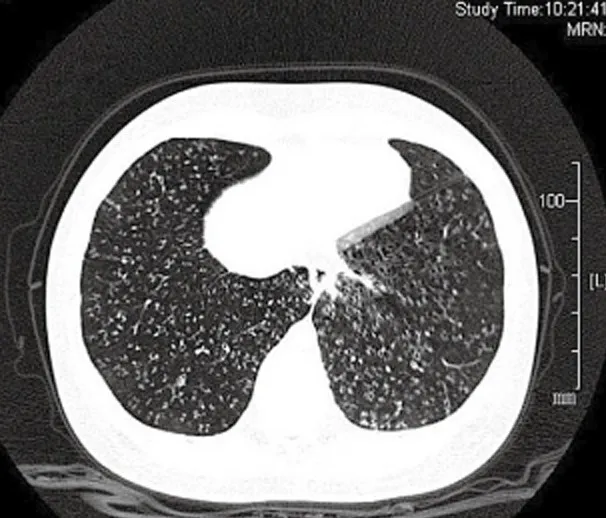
High-resolution computed tomography (HRCT) images after 20 days of azithromycin therapy. Nodular shadows were obviously attenuated.
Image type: radiology (ct)